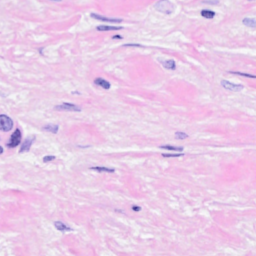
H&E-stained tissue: Breast